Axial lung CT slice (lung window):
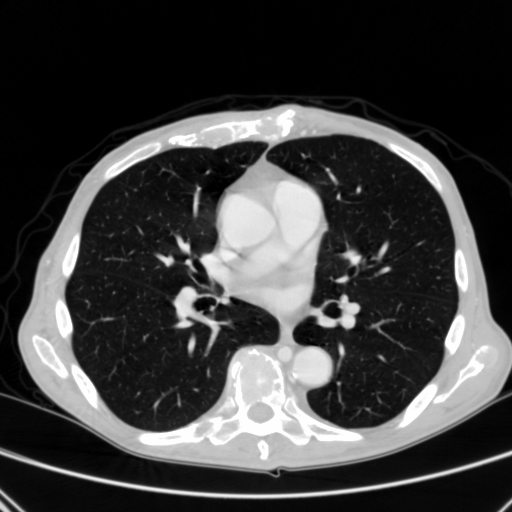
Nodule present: no